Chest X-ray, PA view. Patient: 52 years old, sex F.
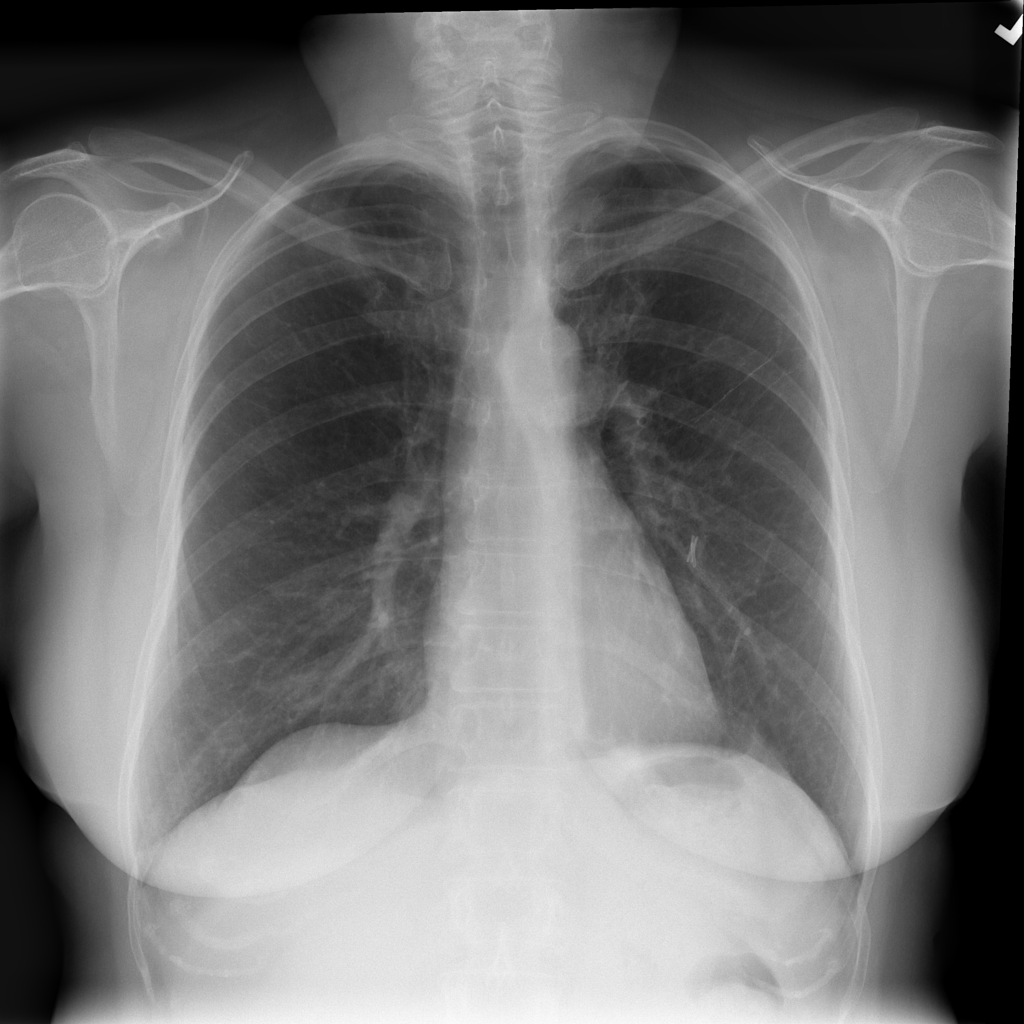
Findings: No Finding